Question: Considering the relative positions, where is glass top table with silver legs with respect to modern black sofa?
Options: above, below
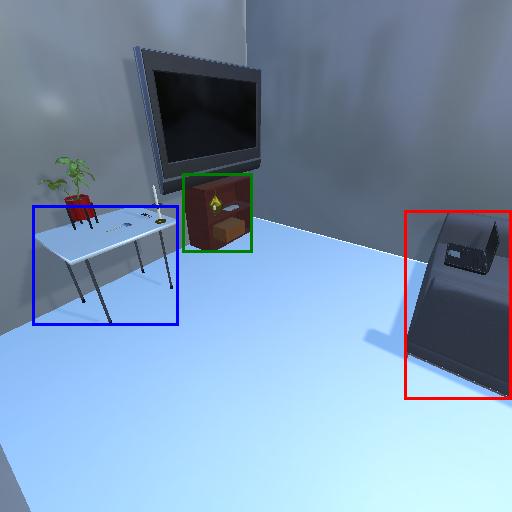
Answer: above